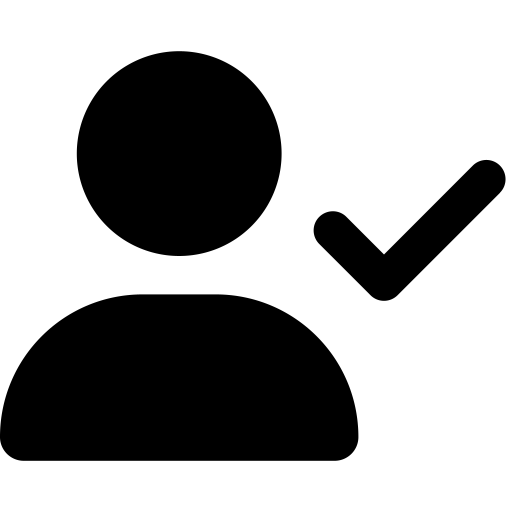
Tags: icon, FontAwesome, fa-icon, solid, user, check